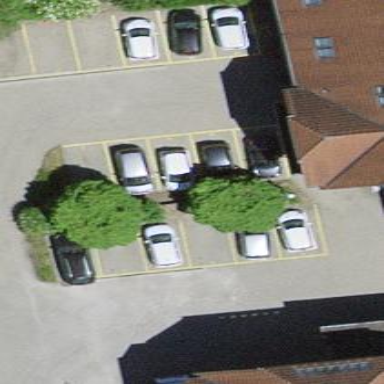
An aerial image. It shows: Parking area with surface.